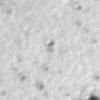
Label: no_change